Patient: sex M, age 61
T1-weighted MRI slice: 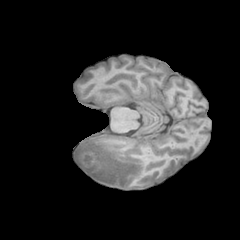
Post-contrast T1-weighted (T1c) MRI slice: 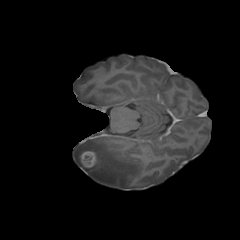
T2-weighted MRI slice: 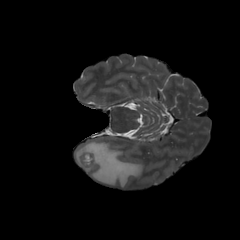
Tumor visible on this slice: yes
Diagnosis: Glioblastoma, IDH-wildtype
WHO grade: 4